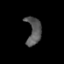
Tissue: prostate
Cell type: Epithelial cells
Senescence score: 0.324
Nuclear area (px): 387
Mean DAPI intensity: 86.408